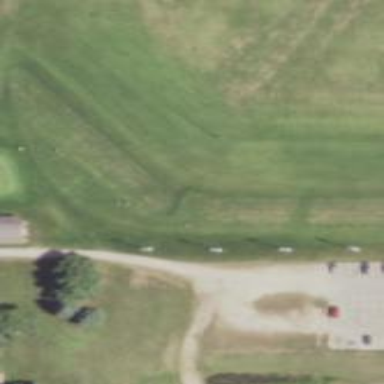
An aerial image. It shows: Driving range for golf on grass.